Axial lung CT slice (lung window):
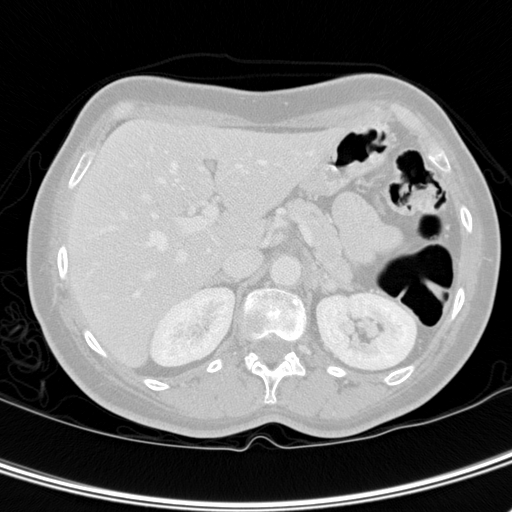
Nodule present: no